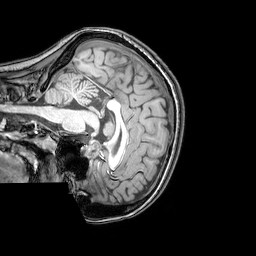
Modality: T1w
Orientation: sagittal
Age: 23
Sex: female
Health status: healthy
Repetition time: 0.081 s
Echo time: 0.037 s